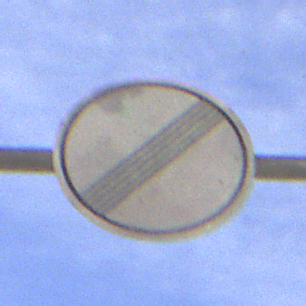
Verkehrszeichen: EndeSaemtlicherBegrenzungen
Umgebung: Outdoor, RoadRail
Tageszeit: MorningAfternoon
Wetter: PartlyCloudy
Licht: Natural
Jahreszeit: NotSpecified
Kontrast: HighContrast